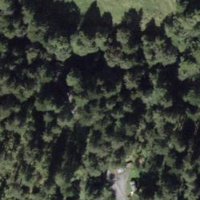
EUNIS habitat code: 43
Species observed at this site:
Astrantia major